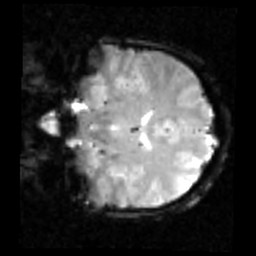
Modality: inplaneT2
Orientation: coronal
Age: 25
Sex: male